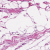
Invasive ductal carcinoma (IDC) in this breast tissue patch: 0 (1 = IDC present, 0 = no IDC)